Question: I am getting a solid white bar on the LEFT side of my webview from a fragment. I have seen examples where the bar was on the right but not on the left. I have tried every solution from those examples such as
'''
mWebView.setScrollBarStyle(WebView.SCROLLBARS_OUTSIDE_OVERLAY);
'''
or
'''
mWebView.setVerticalScrollBarEnabled(false);
'''
and within the XML layout setting scrollbars to
'''
android:scrollbars="none"
'''
Is there any way of removing this white bar? Additionally I have a navigation drawer on the left that I believe could be associated with the issue.
[]
WebFragment.java
'''
public class WebFragment extends Fragment implements IOBackPressed {
public WebView mWebView;
@Nullable
@Override
public View onCreateView(@NonNull LayoutInflater inflater, @Nullable ViewGroup container,
@Nullable Bundle savedInstanceState) {
View view = inflater.inflate(R.layout.fragment_shop, container, false);
mWebView = (WebView) view.findViewById(R.id.webview);
// Enable Javascript
WebSettings webSettings = mWebView.getSettings();
webSettings.setJavaScriptEnabled(true);
// Force links and redirects to open in the WebView instead of in a browser
mWebView.setWebViewClient(new myWebViewClient());
mWebView.setScrollBarStyle(WebView.SCROLLBARS_OUTSIDE_OVERLAY);
mWebView.setVerticalScrollBarEnabled(false);
mWebView.setScrollBarSize(0);
mWebView.loadUrl("");
return view;
}
@Override
public boolean onBackPressed() {
if (mWebView.canGoBack()) {
mWebView.goBack();
//backpress is not considered in the activity
return true;
} else {
return false;
}
}
'''
}
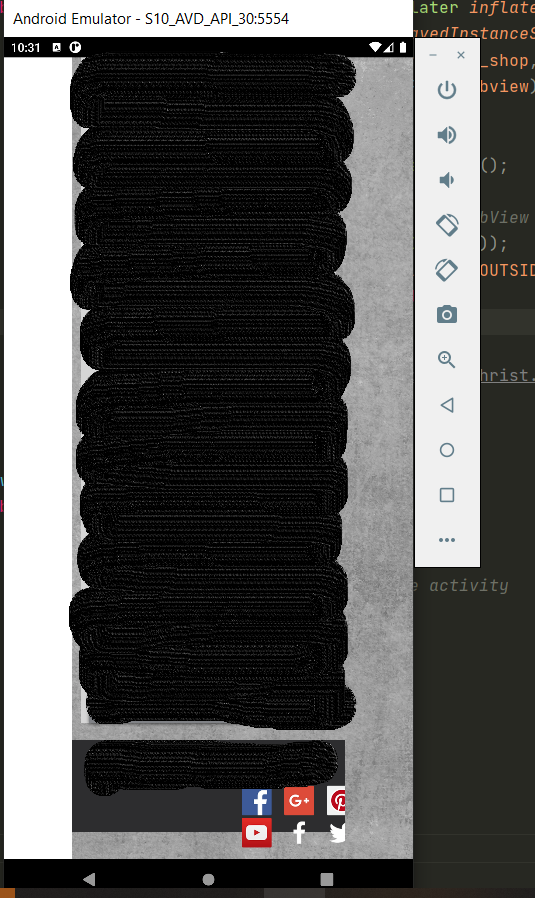
Answer: I have checked your code , use this code before return view statement ,it will work fine .
'''
mWebView.getSettings().setLoadWithOverviewMode(true);
mWebView.getSettings().setUseWideViewPort(true);
'''